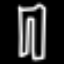
Label: pants